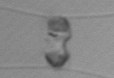
Label: Chaetoceros_similis